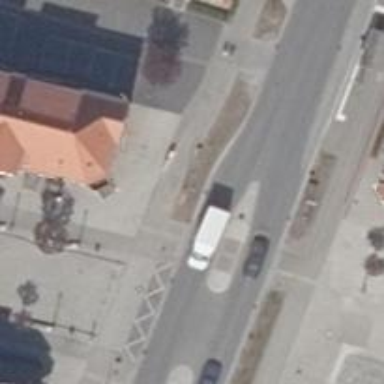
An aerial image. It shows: Unmarked crossing with pedestrian island.